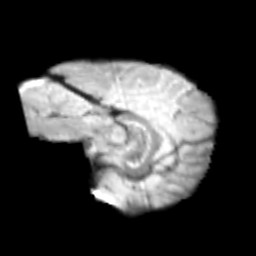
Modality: T2w
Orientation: sagittal
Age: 13
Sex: female
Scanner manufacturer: siemens
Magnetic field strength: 3 T
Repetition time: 3.8 s
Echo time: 0.07 s